Question: In the fusion menu from gantry-framework I have an Item with a sub-menu. Naturally there is a submenu-indicator, a down-arrow suggesting there is more to that menu item.
I managed to increase the size of the menu button (it was a requirement) using this gantry-custom.css file:
'''
.gf-menu.l1 > li > .item{
font-size:15px;
line-height:64px;
padding-top:7px;
padding-bottom:7px;
position:relative;
}
'''
Now, THE PROBLEM is that the indicator (the down-arrow) is now very low beneath the menu title, like in this picture:

I need to have the arrow placed on the same line with the menu-title.
How can I do that?
Thank you
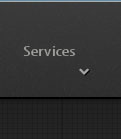
Answer: On the menu css file add the following, or change the respective class declaration parameter to fit your needs. The positioning "top" is what defines the arrow position relative to the container element.
'''
.gf-menu li.parent > .item:after {
top: 20%; /* this is the parameter that defines the arrow positioning */
}
'''